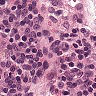
Metastatic tissue present: no